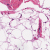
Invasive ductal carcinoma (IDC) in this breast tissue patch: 0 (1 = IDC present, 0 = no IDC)